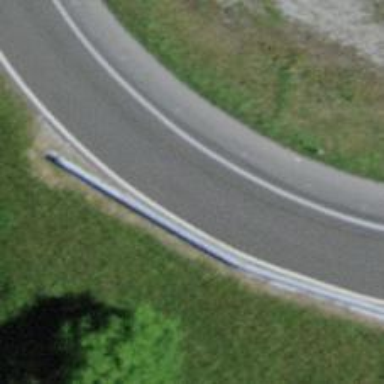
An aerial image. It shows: Asphalt motorway link.